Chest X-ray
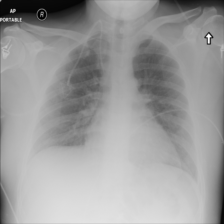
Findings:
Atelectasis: negative
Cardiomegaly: negative
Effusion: negative
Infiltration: negative
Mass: negative
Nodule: negative
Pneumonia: negative
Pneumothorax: negative
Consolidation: negative
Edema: negative
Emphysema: negative
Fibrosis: negative
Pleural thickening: negative
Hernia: negative